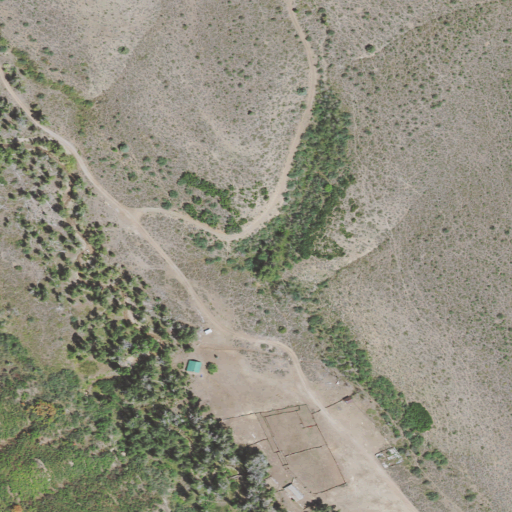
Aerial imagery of valley in Utah named Road Hollow containing shrub, open development, deciduous forest, woody wetlands, and herbaceous wetlands